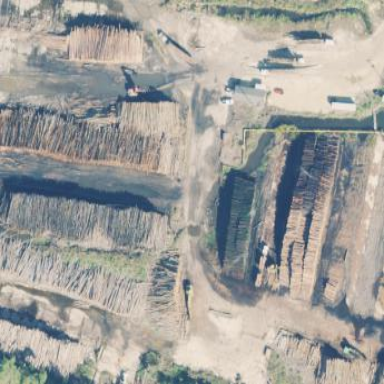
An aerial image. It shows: Industrial area designated as lumber yard.